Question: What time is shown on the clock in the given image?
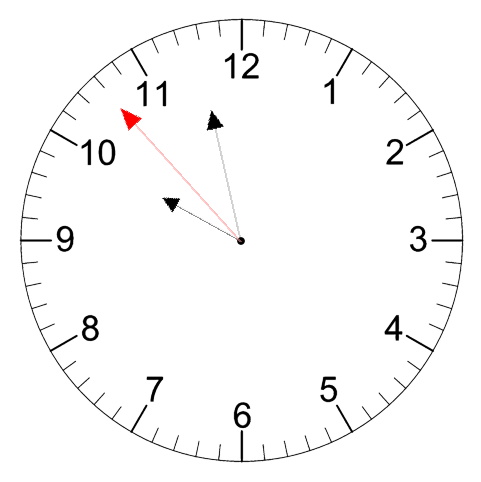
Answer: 09:57:53